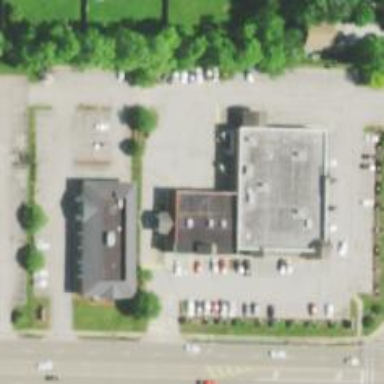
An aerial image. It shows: Pharmacy providing healthcare services.